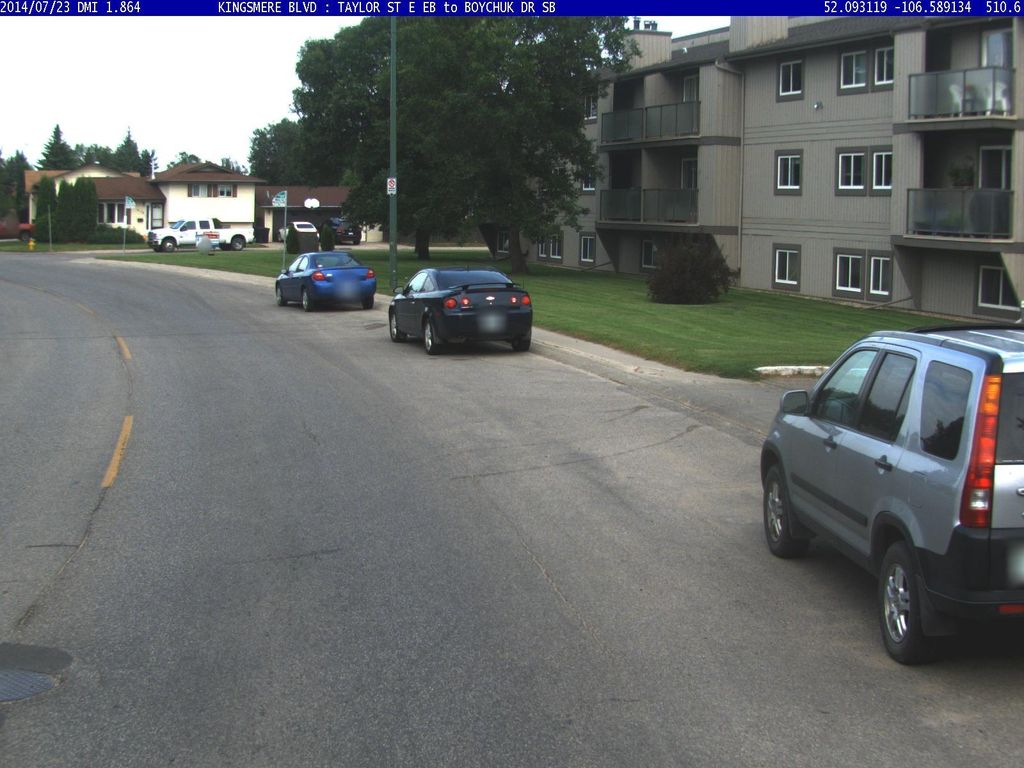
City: saskatoon